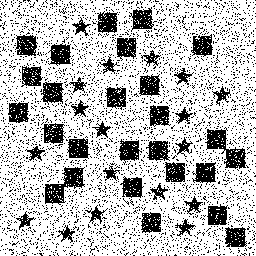
Squares: 26
Triangles: 0
Stars: 18
Total shapes: 44